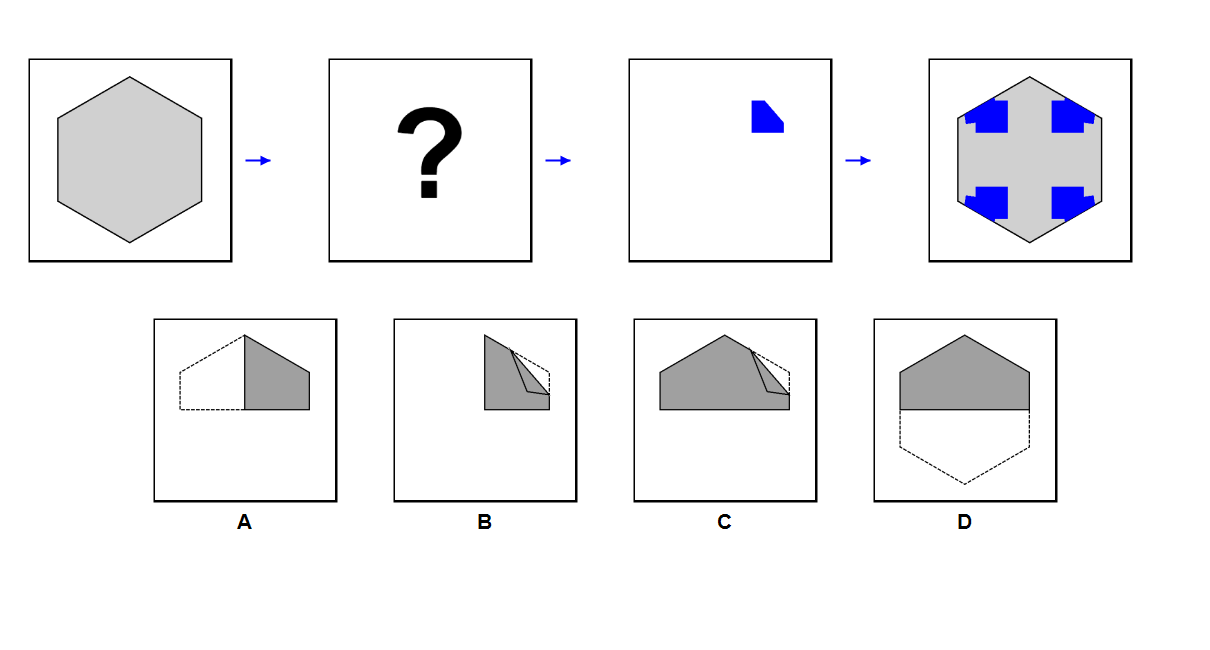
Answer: C